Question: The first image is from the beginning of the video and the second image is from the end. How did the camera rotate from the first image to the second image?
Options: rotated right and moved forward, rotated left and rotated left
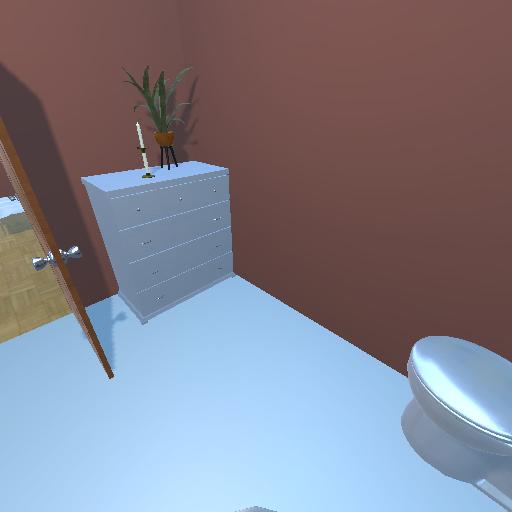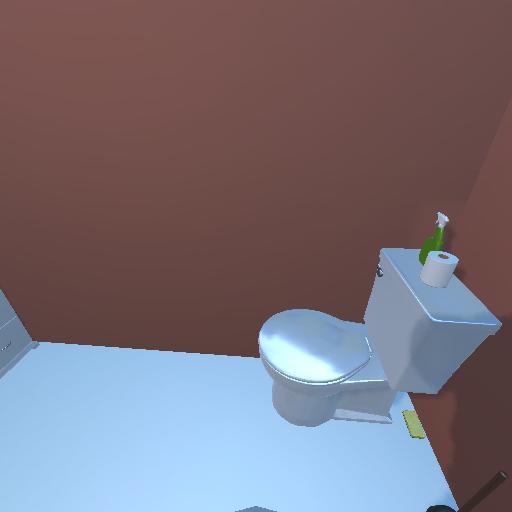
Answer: rotated right and moved forward